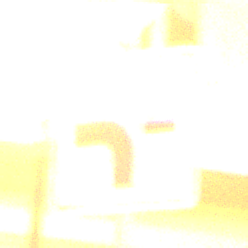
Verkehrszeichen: VerlaufVorfahrtsstrasse6
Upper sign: Vorfahrtsstrasse
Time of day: Night
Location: Outdoor (Urban)
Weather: Overcast
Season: Winter
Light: Artificial